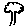
Label: tree